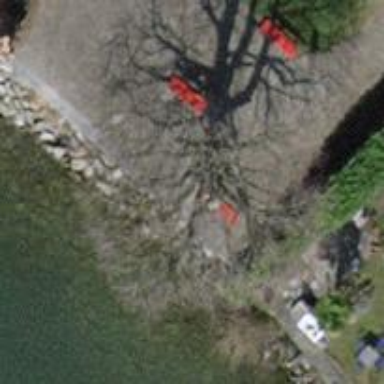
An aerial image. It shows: Red bench.